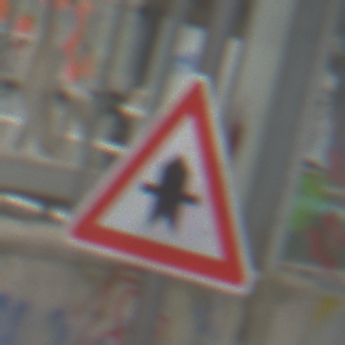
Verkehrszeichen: Vorfahrt
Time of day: Midday
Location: Roofed (Special)
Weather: Overcast
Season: NotSpecified
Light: Natural